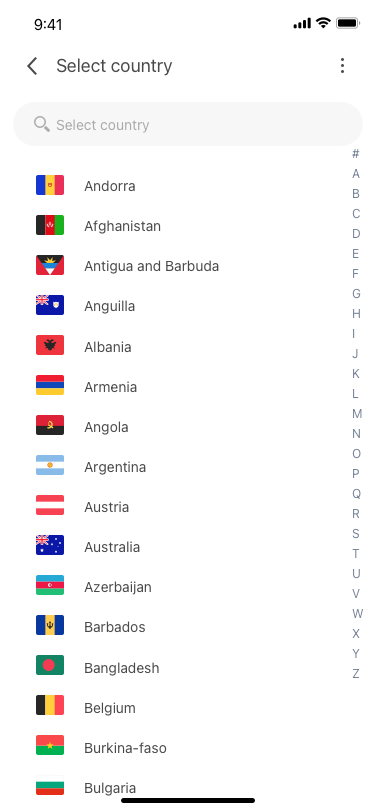
Text in this UI design:
Andorra
Afghanistan
Antigua and Barbuda
Anguilla
Albania
Armenia
Angola
Argentina
Austria
Australia
Azerbaijan
Barbados
Bangladesh
Belgium
Burkina-faso
Bulgaria
#
A
B
C
D
E
F
G
H
I
J
K
L
M
N
O
P
Q
R
S
T
U
V
W
X
Y
Z
Select country